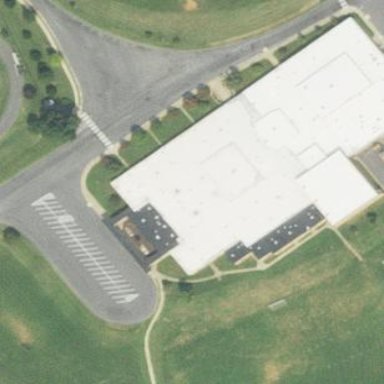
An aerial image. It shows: School building.